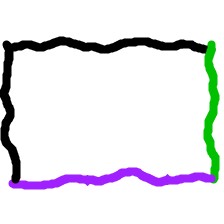
Shape: rectangle